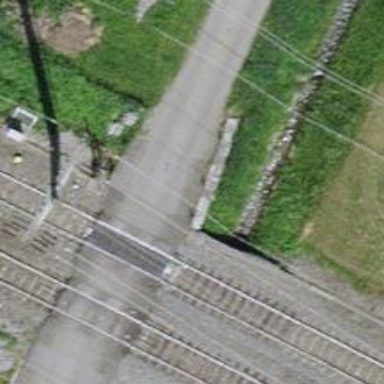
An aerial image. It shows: Level crossing along the railway.